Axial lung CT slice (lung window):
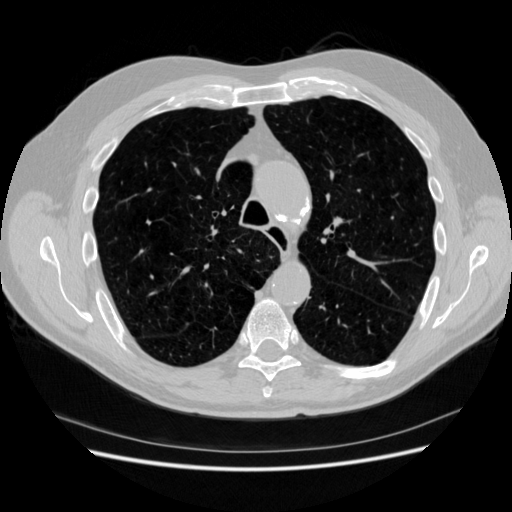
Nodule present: no